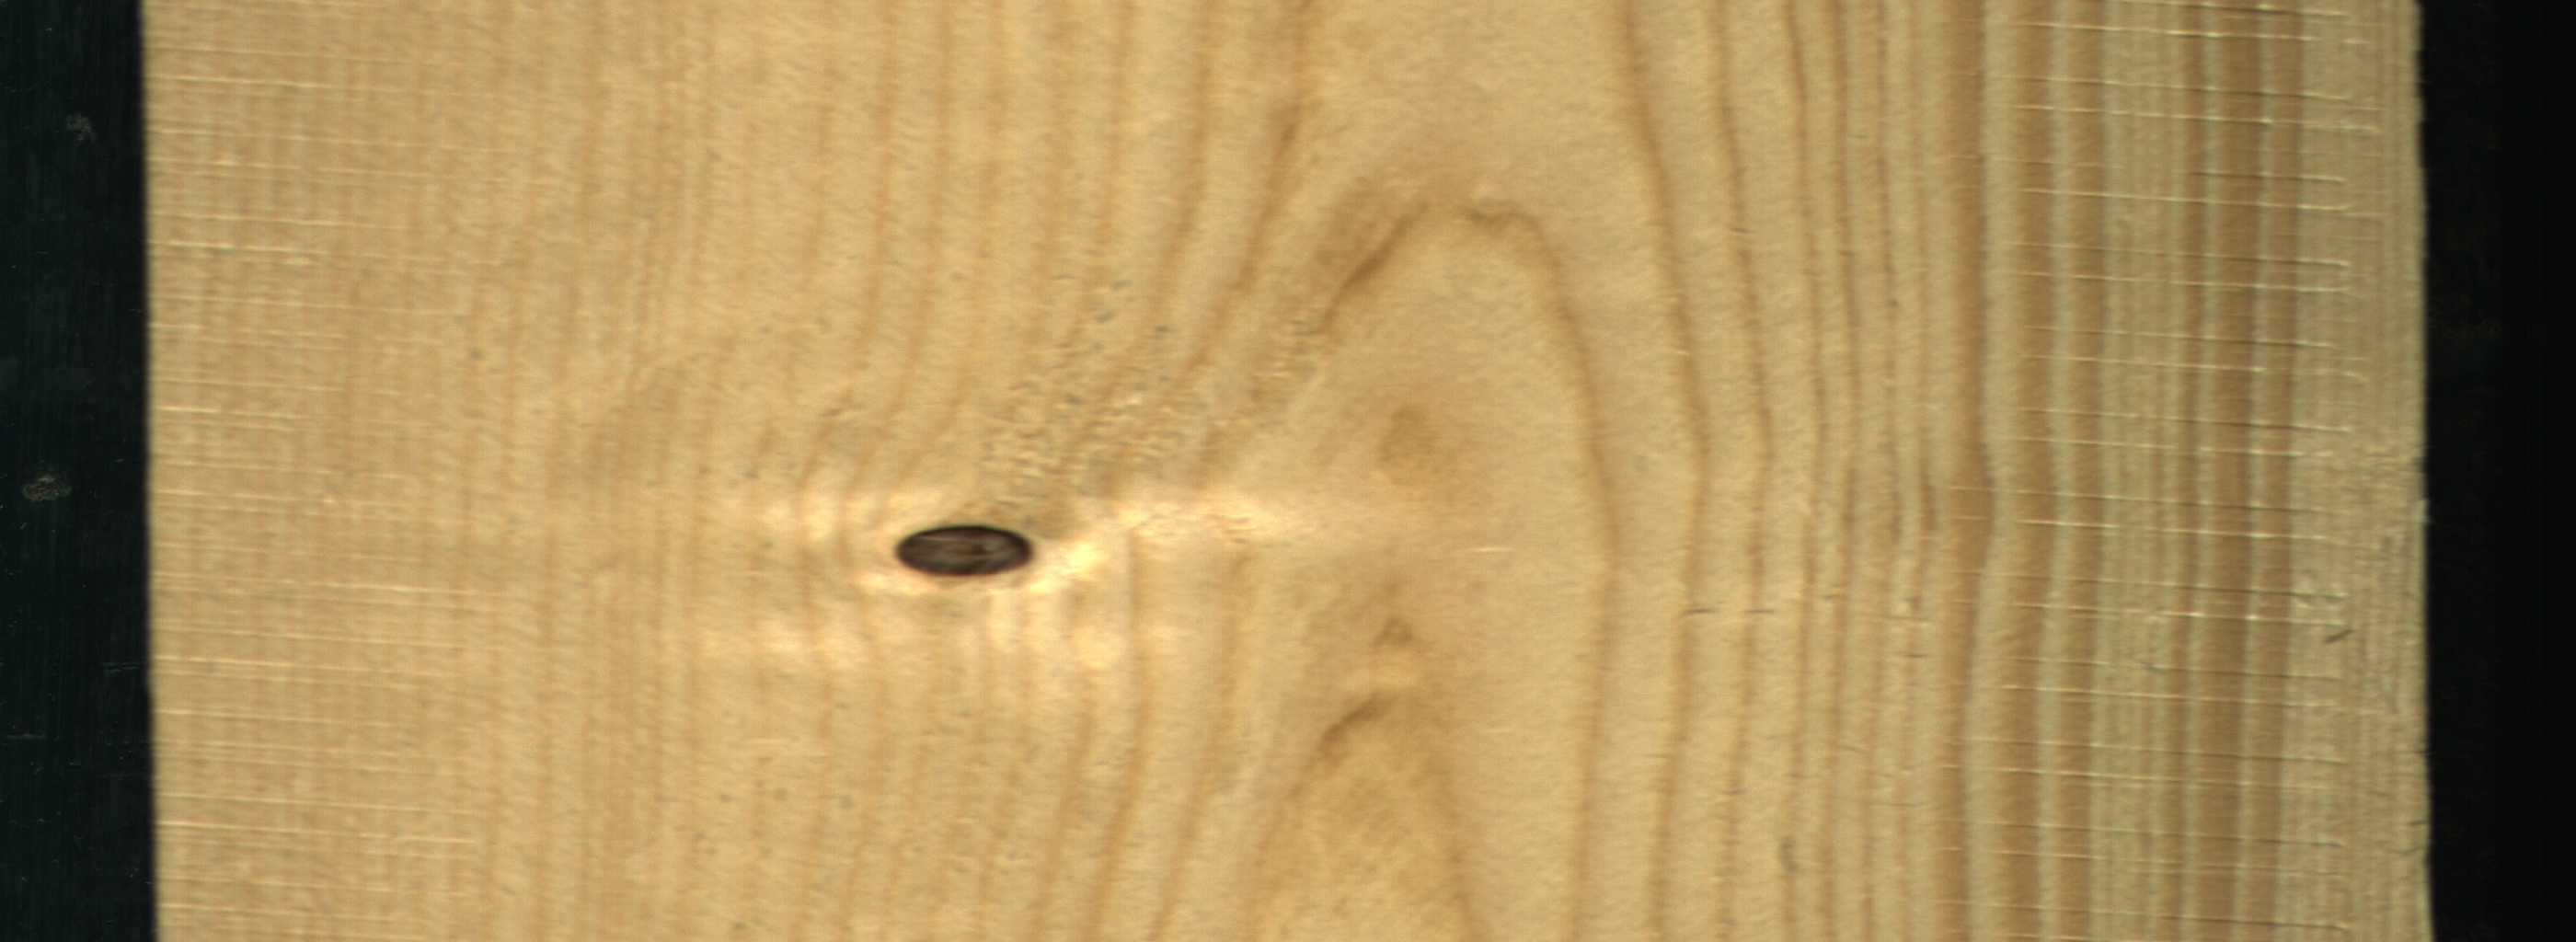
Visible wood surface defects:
Dead_Knot